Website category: university
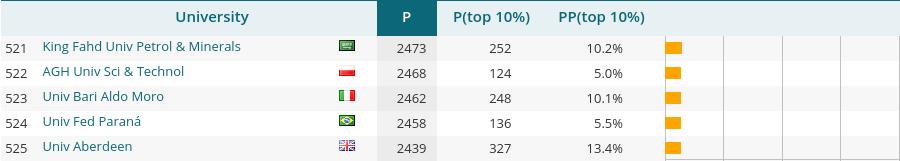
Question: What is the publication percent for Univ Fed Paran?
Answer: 5.5%

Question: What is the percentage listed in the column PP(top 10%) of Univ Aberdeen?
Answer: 13.4%

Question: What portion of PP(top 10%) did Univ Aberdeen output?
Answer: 13.4%

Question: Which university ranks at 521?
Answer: King Fahd Univ Petrol & Minerals

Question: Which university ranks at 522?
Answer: AGH Univ Sci & Technol

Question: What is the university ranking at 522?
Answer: AGH Univ Sci & Technol

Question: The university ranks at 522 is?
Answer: AGH Univ Sci & Technol

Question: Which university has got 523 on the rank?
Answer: Univ Bari Aldo Moro

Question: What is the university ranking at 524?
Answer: Univ Fed Paran

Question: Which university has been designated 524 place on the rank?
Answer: Univ Fed Paran

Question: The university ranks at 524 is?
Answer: Univ Fed Paran

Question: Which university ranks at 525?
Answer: Univ Aberdeen

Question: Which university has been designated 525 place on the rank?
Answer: Univ Aberdeen

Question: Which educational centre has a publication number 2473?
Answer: King Fahd Univ Petrol & Minerals

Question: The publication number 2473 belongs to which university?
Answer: King Fahd Univ Petrol & Minerals

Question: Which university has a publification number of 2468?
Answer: AGH Univ Sci & Technol

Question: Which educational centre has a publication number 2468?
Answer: AGH Univ Sci & Technol

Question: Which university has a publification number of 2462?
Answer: Univ Bari Aldo Moro

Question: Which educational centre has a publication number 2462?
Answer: Univ Bari Aldo Moro

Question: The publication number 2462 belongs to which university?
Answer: Univ Bari Aldo Moro

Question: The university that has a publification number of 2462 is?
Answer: Univ Bari Aldo Moro

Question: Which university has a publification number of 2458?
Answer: Univ Fed Paran

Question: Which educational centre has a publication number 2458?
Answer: Univ Fed Paran

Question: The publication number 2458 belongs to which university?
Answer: Univ Fed Paran

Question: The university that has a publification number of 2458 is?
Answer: Univ Fed Paran

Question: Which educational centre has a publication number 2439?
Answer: Univ Aberdeen

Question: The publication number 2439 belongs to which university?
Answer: Univ Aberdeen

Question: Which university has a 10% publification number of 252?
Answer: King Fahd Univ Petrol & Minerals

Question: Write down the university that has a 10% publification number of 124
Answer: AGH Univ Sci & Technol

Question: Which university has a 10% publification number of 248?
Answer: Univ Bari Aldo Moro

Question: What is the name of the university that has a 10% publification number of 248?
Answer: Univ Bari Aldo Moro

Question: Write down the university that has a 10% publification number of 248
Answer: Univ Bari Aldo Moro

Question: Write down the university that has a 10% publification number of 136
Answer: Univ Fed Paran

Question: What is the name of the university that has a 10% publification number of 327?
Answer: Univ Aberdeen